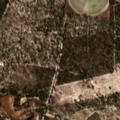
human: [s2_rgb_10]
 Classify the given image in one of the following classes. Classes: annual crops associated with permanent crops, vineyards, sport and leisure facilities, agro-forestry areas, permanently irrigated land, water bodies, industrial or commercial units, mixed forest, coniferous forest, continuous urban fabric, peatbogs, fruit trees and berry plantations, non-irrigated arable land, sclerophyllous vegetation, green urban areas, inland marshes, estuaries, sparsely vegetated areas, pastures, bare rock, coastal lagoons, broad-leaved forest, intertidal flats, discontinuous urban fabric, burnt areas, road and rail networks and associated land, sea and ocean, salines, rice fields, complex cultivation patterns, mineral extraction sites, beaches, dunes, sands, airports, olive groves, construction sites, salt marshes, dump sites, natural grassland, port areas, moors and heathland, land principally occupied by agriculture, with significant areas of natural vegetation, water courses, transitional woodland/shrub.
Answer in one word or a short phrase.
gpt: permanently irrigated land, land principally occupied by agriculture, with significant areas of natural vegetation, coniferous forest, transitional woodland/shrub